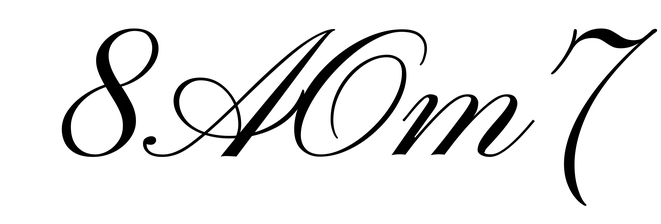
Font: PinyonScript-Regular